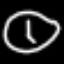
Label: clock